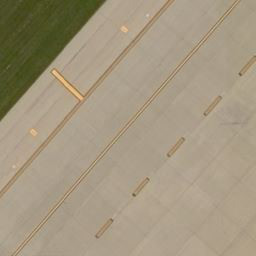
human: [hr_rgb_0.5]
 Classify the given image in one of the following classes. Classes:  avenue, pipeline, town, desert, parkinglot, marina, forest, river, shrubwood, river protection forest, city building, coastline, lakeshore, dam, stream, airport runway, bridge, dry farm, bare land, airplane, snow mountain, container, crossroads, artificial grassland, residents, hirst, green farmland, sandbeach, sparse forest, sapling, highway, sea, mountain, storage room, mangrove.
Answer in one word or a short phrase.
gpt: airport runway